Question: Please take a look at this jsFiddle: <URL>.
'''
<div class="span9 scroll-sucker">
<div class="row show-grid">
<div title="" data-original-title="" class="span1">1</div>
<div title="" data-original-title="" class="span1">1</div>
<div title="" data-original-title="" class="span1">1</div>
<div title="" data-original-title="" class="span1">1</div>
<div title="" data-original-title="" class="span1">1</div>
<div title="" data-original-title="" class="span1">1</div>
<div title="" data-original-title="" class="span1">1</div>
<div title="" data-original-title="" class="span1">1</div>
<div title="" data-original-title="" class="span1">1</div>
</div>
<div class="row show-grid">
<div title="" data-original-title="" class="span4">4</div>
<div title="" data-original-title="" class="span5">5</div>
</div>
<div class="row show-grid">
<div title="" data-original-title="" class="span9">9</div>
</div>
</div>
'''
I am trying to use twitter bootstrap grid system to layout some component in my UI while keeping the content responsive. The problem arises when the grid container gets a scrollbar. For example in this case my container of size 9 can fit 9 X span1 div in a row as expected when it does not have a scrollbar. However, when it has a vertical scrollbar (on any desktop browser) it can only fit 8 x span1 divs in a row.
'''
.scroll-sucker {
overflow: scroll;
}
'''

I can think of many different hacky ways to account for the size of scrollbar, but what is the bootstrap way or a recommended way to deal with this issue?
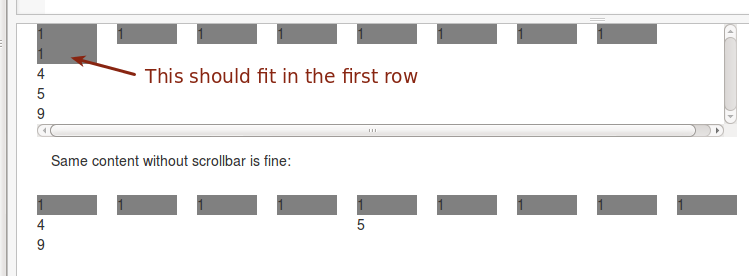
Answer: I don't think there is a standard "bootstrap way" to do this... The responsiveness that bootstrap provides is re-sizing the span elements as you make the window smaller, and then when the window gets really narrow it stacks them all vertically. I don't think it was really built with having scroll bars added to the spans in mind.
I am curious as to why there is a scroll bar on the span. In your example if you create a div the span and put the scroll bar on that it works probably as you would expect. Here's your jsfiddle updated: <URL>
'''
<div class="scroll-sucker">
<div class="span9 ">
<div class="row show-grid">
stuff....
</div>
</div>
</div>
'''
Edit also typically 'span{#}' elements are always within 'row' elements. Also in conclusion, I'd say there is no standard way and if this is something you really need you'll just have to make it work... (hacky it may be)